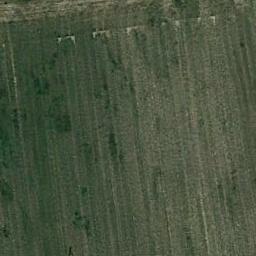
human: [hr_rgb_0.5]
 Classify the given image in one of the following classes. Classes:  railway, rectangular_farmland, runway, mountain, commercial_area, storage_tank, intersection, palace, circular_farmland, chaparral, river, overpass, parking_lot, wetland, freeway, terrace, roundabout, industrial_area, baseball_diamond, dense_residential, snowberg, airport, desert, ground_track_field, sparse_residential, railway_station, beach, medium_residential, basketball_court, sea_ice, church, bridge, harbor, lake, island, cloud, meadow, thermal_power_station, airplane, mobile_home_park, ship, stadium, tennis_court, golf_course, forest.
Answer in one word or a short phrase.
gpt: meadow